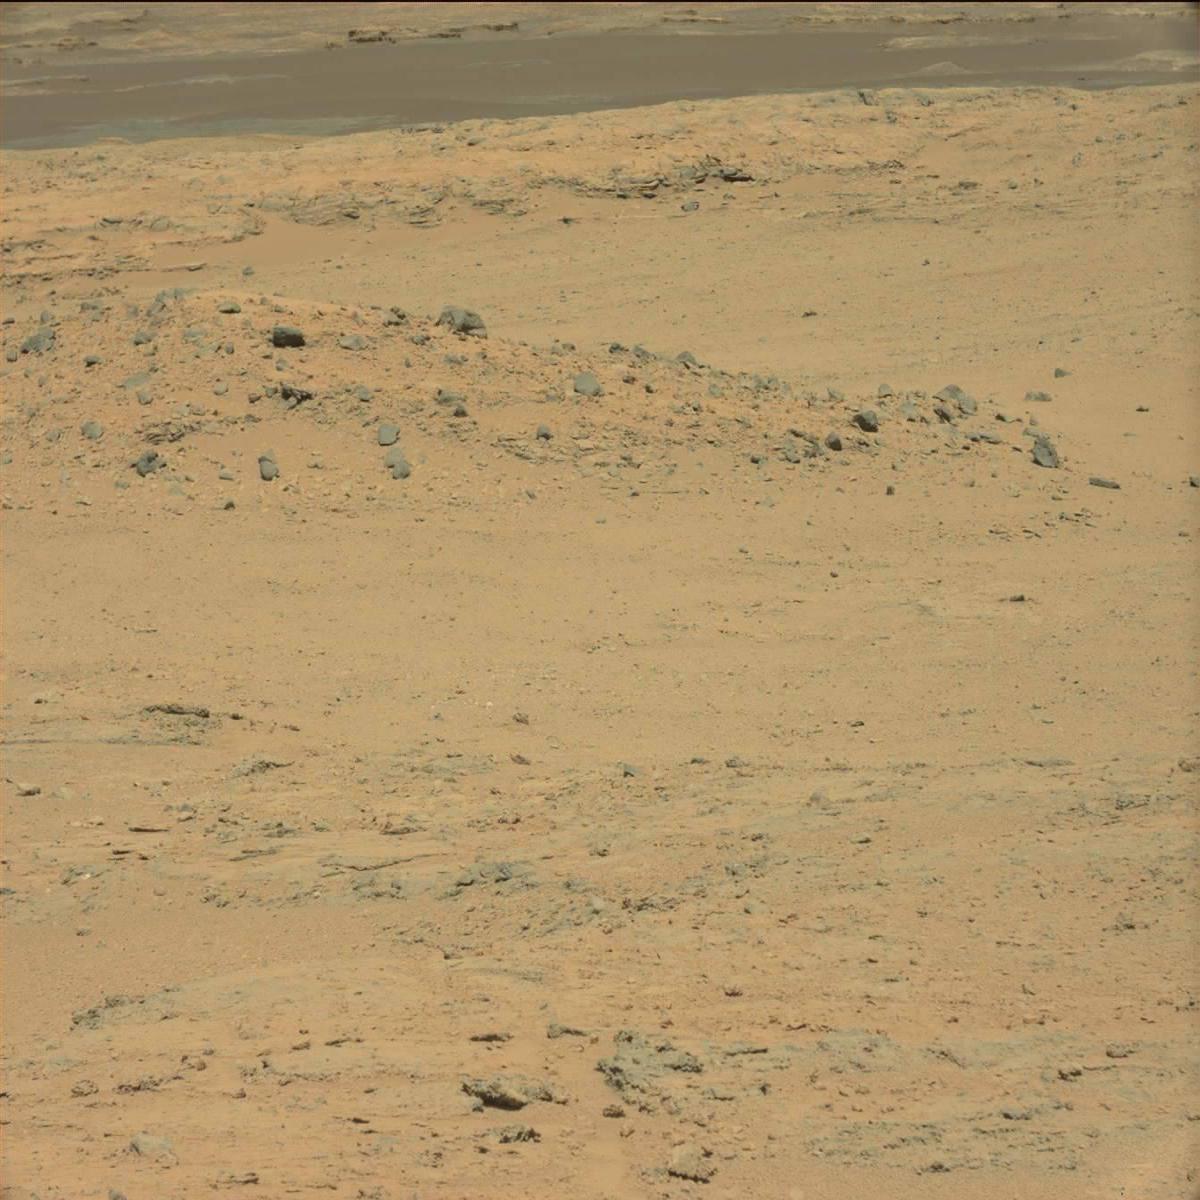
Terrain classes present: Bedrock, Ridge, Sand / Soil